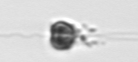
Label: Apedinella